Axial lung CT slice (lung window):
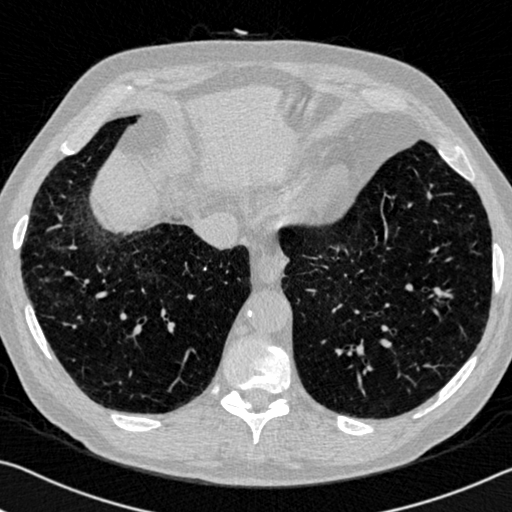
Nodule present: no